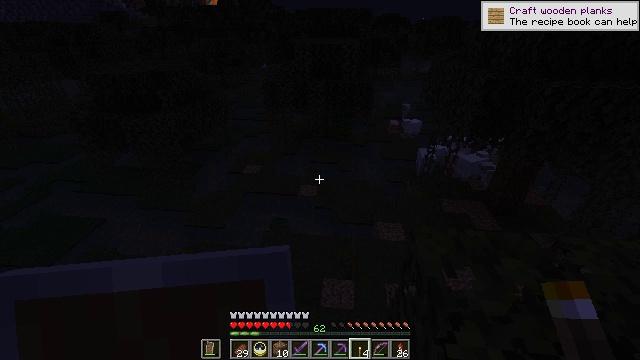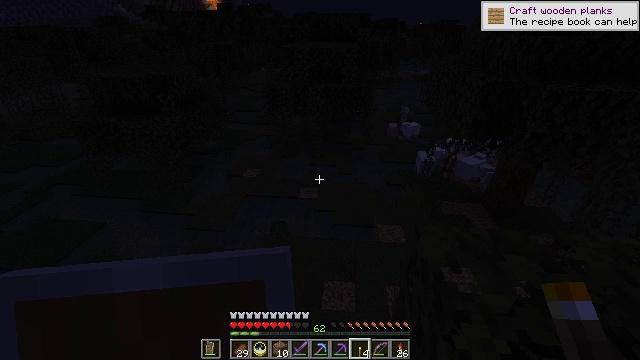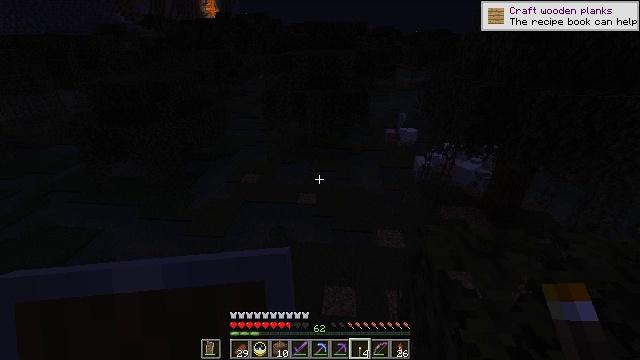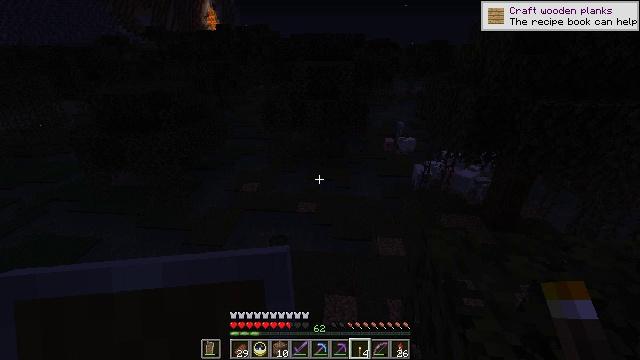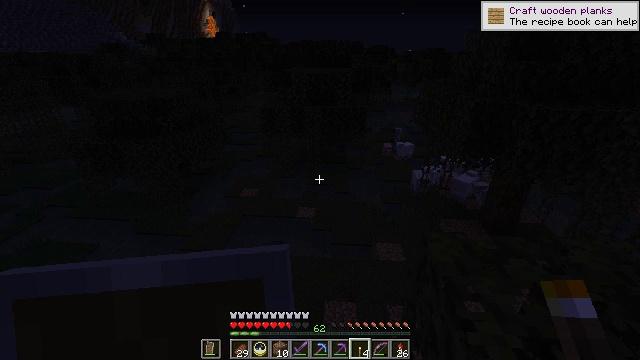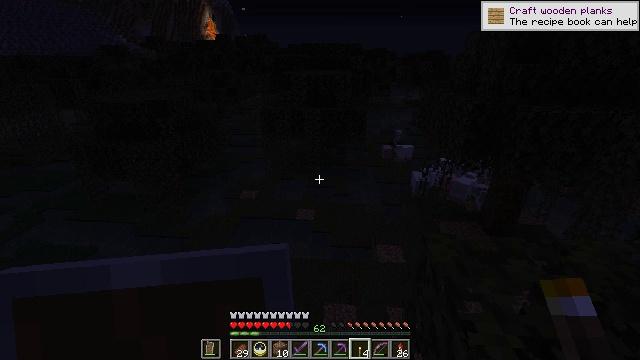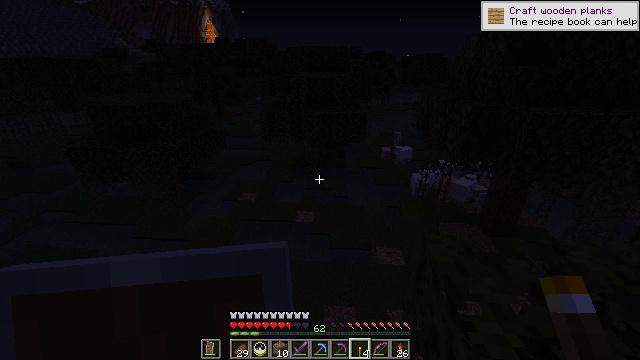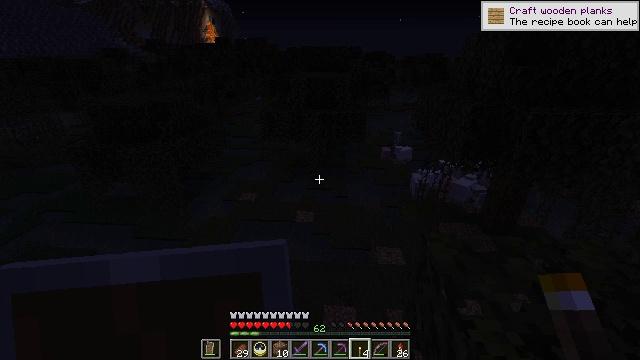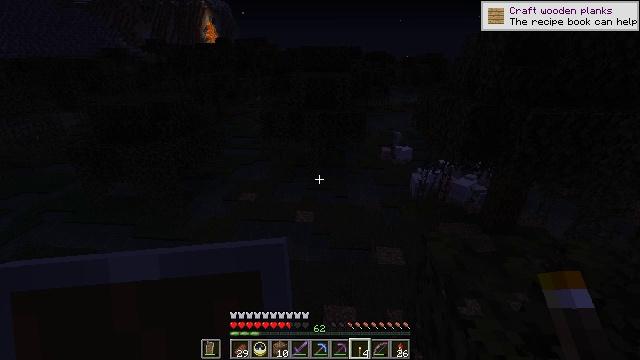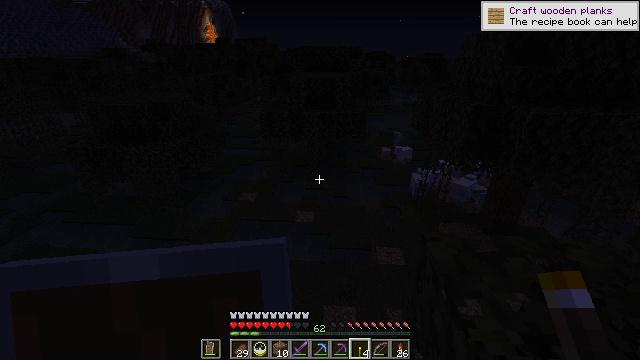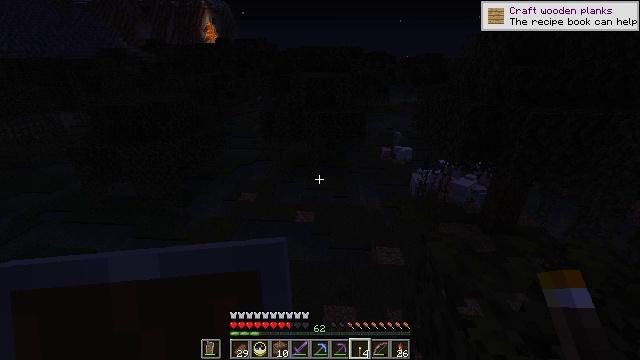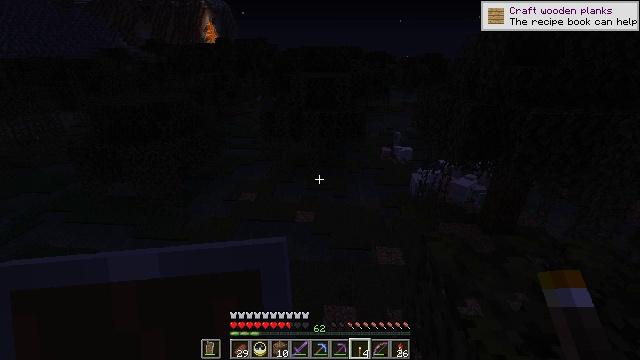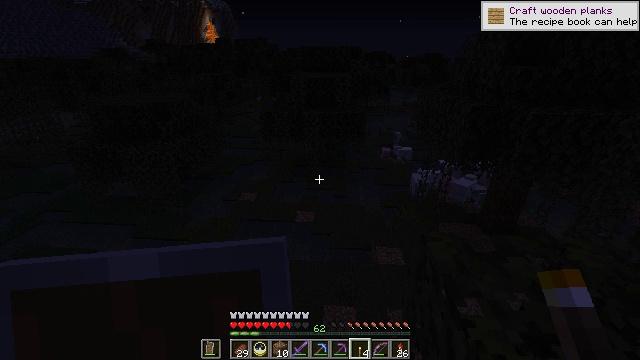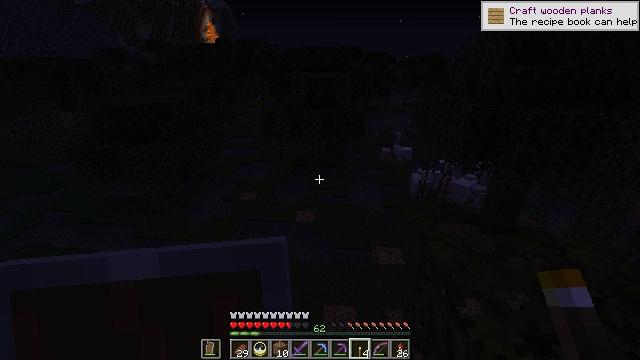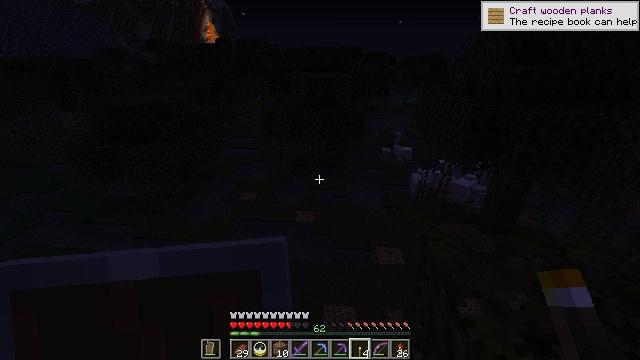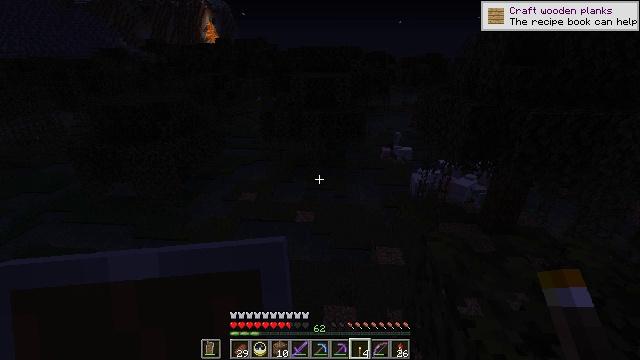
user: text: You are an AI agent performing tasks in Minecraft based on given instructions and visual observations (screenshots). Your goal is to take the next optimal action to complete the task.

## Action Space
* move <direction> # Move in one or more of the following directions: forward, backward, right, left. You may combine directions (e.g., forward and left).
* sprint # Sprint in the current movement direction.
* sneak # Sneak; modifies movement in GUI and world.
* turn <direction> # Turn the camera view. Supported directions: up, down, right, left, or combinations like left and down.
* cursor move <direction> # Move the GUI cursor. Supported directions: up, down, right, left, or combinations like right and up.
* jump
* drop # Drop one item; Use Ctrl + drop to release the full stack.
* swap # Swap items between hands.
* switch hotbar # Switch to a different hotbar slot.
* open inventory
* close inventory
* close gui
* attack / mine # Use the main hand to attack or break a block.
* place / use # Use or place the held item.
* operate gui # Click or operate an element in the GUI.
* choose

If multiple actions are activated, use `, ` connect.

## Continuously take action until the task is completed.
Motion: motion action
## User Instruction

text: Hunt a slime.
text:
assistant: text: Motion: move back and move left, sneak
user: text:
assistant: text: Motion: move back and move left, sneak, turn up
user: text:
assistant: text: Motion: sneak, turn up
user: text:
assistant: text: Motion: sneak, turn up
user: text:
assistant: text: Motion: sneak
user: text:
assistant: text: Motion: sneak
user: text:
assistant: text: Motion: sneak
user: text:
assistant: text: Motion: sneak
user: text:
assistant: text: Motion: sneak
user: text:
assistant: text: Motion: sneak
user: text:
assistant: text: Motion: sneak
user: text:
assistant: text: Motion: sneak
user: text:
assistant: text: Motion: sneak
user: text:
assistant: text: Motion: sneak
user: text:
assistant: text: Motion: sneak
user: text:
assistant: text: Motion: sneak
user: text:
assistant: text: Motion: sneak
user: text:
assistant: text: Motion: sneak
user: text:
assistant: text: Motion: sneak
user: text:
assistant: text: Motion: sneak
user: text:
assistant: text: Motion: sneak
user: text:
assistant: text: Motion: sneak
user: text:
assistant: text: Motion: sneak
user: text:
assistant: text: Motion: sneak, turn left
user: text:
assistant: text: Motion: sneak, turn left and up
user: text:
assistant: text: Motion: sneak, turn left and up
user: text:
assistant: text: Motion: sneak, turn left and up
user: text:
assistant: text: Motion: sneak, turn left and up
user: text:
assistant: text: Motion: sneak, turn left and up
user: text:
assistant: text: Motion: sneak, turn left